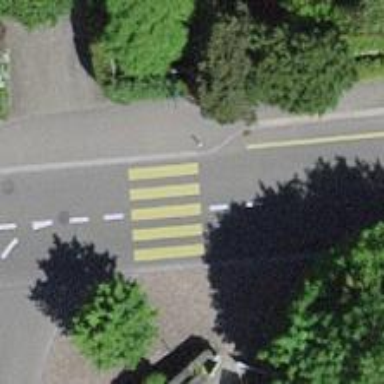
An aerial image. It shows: Uncontrolled zebra crossing on the road.